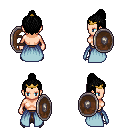
a pixel art fantasy rpg character, female body template, human, light skin, overskirt, robe skirt, black short topknot hairstyle, gold tiara, bracelets, metal boots, shield, four views (front, back, left, right), 2x2 character sprite sheet, small pixel art, hard edges, no anti-aliasing